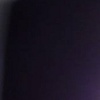
Label: space